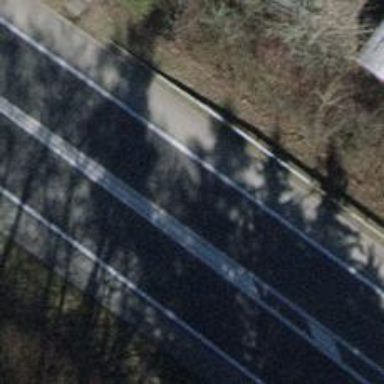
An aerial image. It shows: Trunk highway designated for motor vehicles.